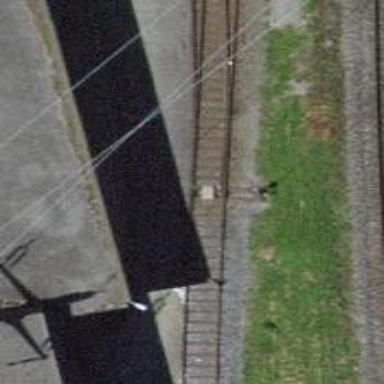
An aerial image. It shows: Railway switch.